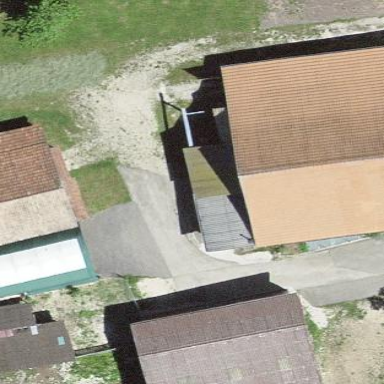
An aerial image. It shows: Farm building.